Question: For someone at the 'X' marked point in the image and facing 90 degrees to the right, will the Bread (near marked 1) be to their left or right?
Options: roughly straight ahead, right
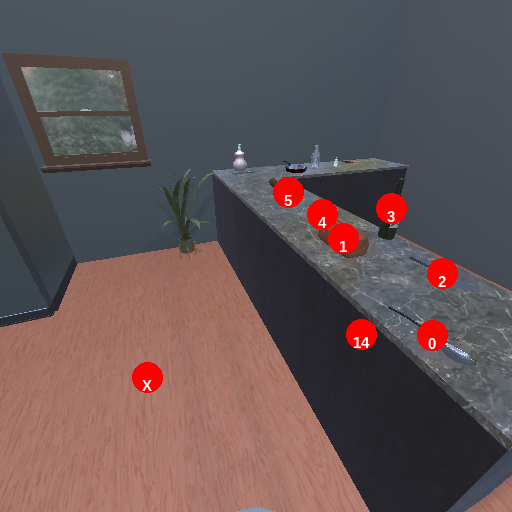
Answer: roughly straight ahead